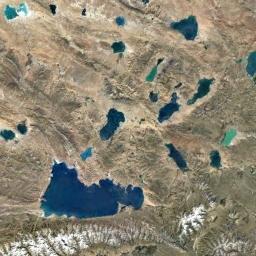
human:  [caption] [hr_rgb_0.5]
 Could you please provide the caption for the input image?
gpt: There are many lakes of different shapes and sizes .

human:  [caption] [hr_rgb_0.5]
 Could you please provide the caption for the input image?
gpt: Some lakes of different sizes and colors lie in a wasteland and some snow is on the mountains .

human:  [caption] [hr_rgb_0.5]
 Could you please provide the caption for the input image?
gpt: The lake in the picture looks like a triangle .

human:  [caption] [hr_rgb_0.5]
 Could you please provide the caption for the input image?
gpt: A group of irregularly shaped blue lakes on a tan mountain .

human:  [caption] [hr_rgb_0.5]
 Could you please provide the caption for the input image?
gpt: There are many lakes in a brown desert with some white snow .